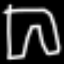
Label: pants